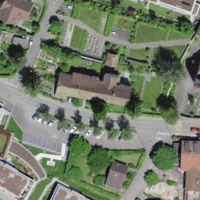
EUNIS habitat code: 55
Species observed at this site:
Elasmucha grisea